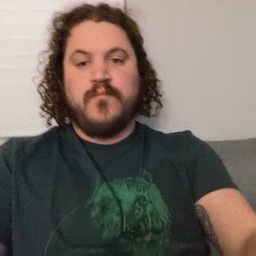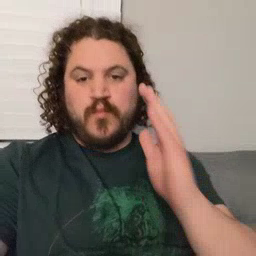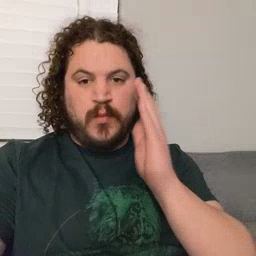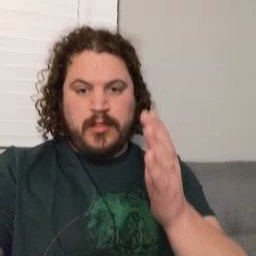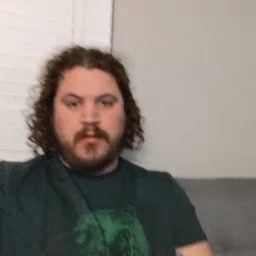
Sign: will